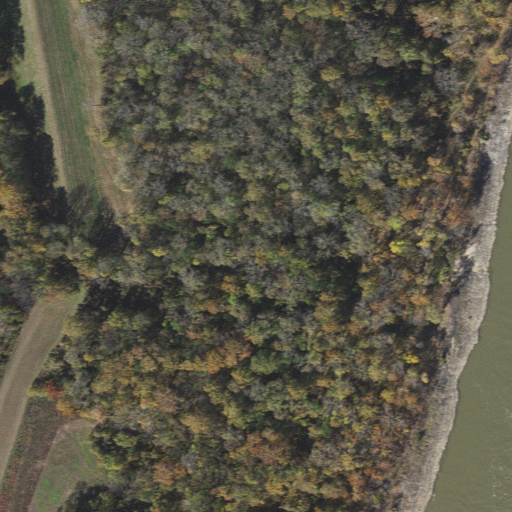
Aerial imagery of bar in Arkansas named Campbell Bar containing woody wetlands, open water, herbaceous wetlands, and deciduous forest